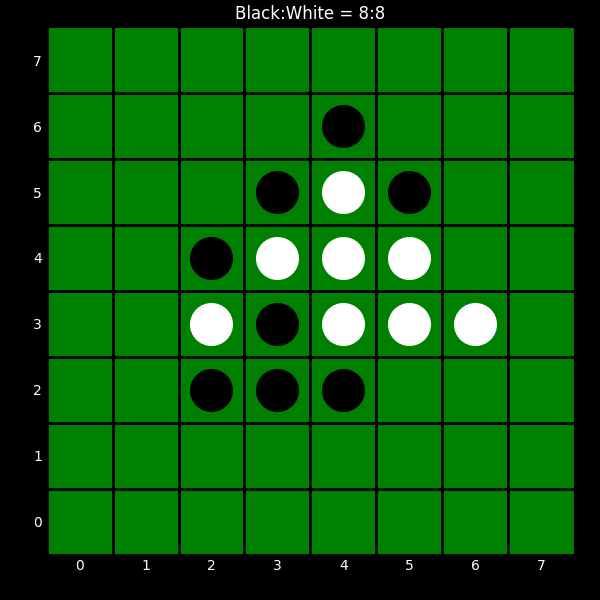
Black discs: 8
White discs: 8